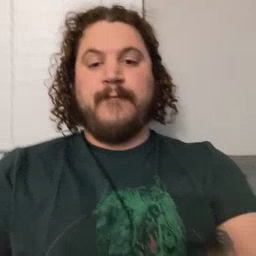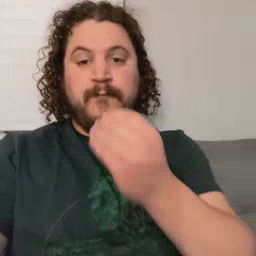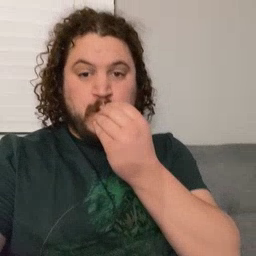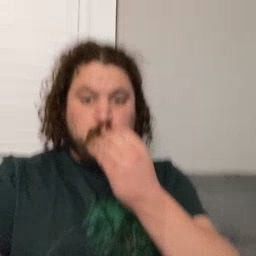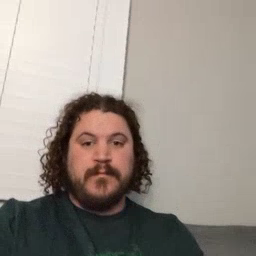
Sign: food